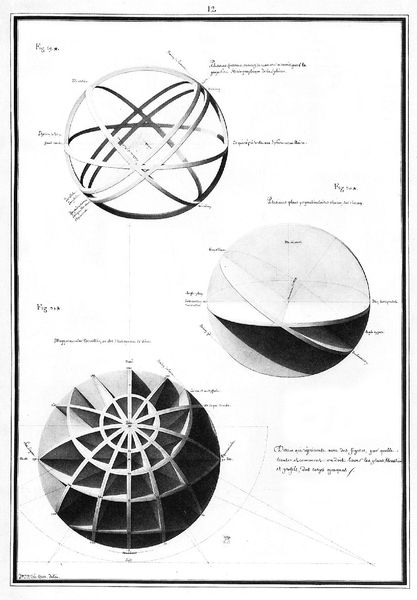
Titel: “Architecture Civile”
Künstler: Jean Jaques Lequeu
Schlagwörter: schatten, weiß, licht, schwarz, zeichnung, ball, erde, rund, modell, grafik, mond, buch, druck, schwarz-weiß, seite, kreise, beschriftung, literatur, kugel, kugeln, entwurf, modelle, stift, konstruktion, plan, achsen, globus, kreisen, geometrie, kreisel, beschreibung, chemie, idee, baltt, schnitte, beschriftet, mathematik, berechnungen, astrologie, astronomie, dimension, page, white, physik, rechnen, mathe, black, umfang, meridian, buschseite, dimensionen, sektor, book, bezeichner, kugelschnitte